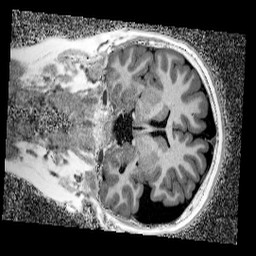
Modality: UNIT1_denoised
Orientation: coronal
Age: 12
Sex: male
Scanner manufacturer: siemens
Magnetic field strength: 3 T
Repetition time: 4 s
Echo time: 0.00299 s